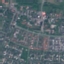
Land use / land cover: Residential